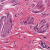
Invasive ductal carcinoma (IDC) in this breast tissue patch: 0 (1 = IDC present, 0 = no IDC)